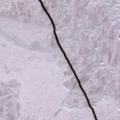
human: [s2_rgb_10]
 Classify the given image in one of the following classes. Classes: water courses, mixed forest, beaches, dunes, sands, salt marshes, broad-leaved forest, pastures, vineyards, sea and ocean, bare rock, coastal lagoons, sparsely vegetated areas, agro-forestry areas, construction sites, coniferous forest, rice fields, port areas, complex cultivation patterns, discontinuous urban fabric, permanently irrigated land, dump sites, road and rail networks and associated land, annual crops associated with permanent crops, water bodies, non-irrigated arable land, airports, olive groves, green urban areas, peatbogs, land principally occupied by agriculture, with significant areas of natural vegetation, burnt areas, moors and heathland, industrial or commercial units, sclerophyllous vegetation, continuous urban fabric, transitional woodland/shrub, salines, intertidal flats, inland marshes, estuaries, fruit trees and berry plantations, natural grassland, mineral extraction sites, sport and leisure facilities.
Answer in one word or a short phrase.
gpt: sea and ocean